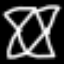
Label: octagon